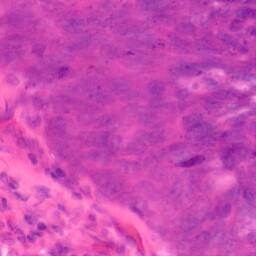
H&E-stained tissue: Colon